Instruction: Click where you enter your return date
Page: home
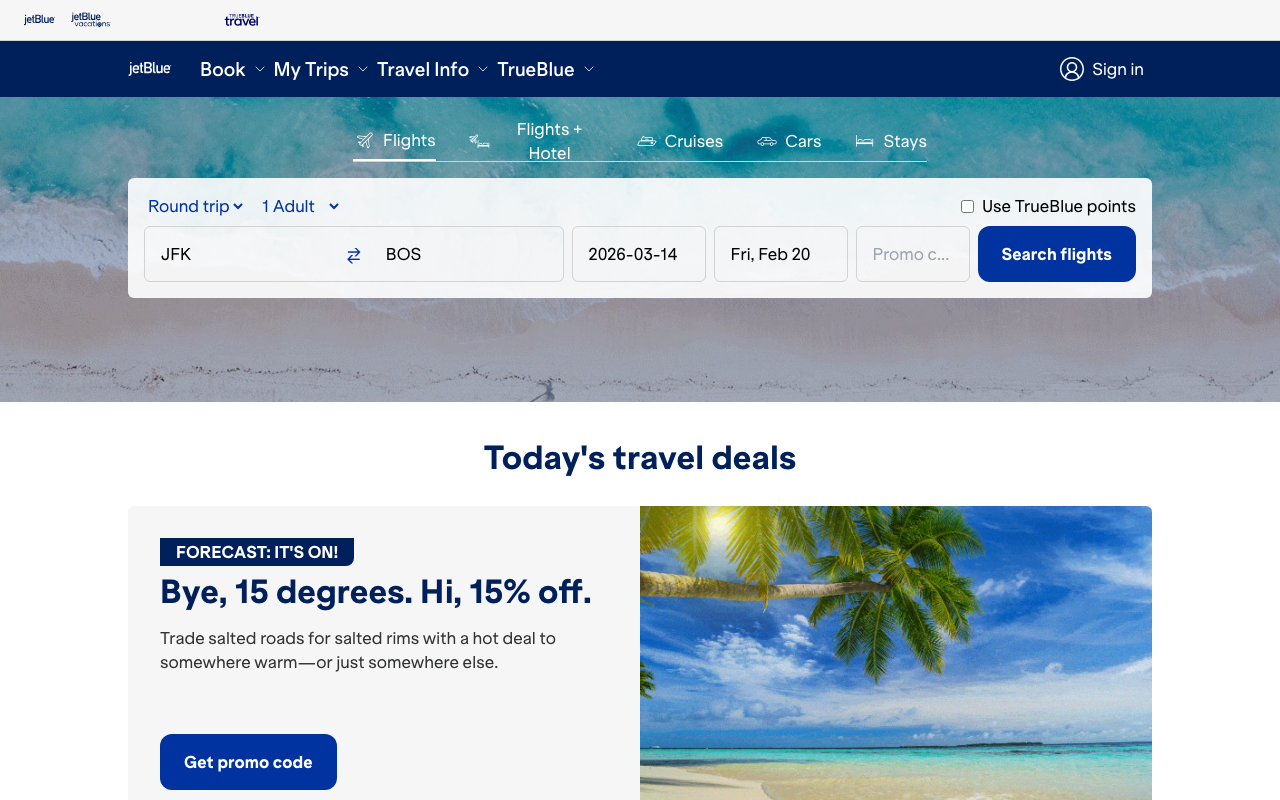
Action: click